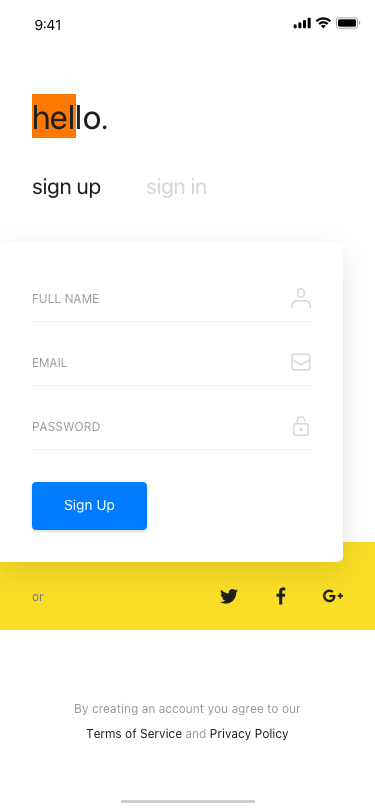
Text in this UI design:
or
hello.
sign in
sign up
By creating an account you agree to our
Terms of Service and Privacy Policy